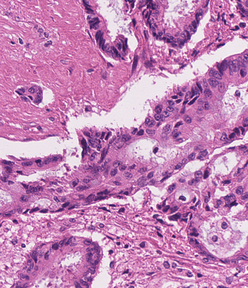
Tumor epithelial tissue: yes
Tumor-associated stroma tissue: yes
Normal tissue: no